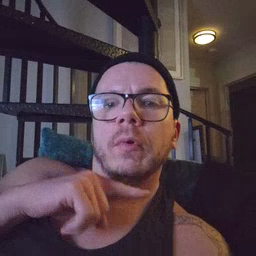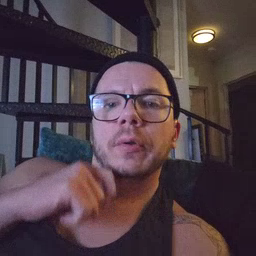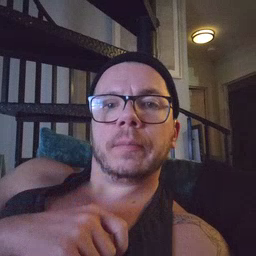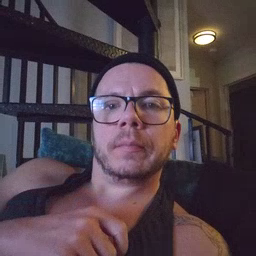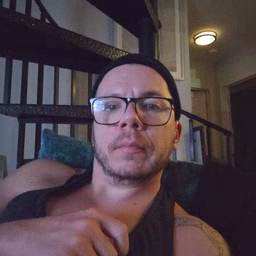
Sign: dryer